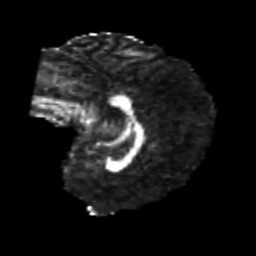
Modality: FA
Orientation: sagittal
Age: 24
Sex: female
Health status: healthy
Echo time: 0.074 s